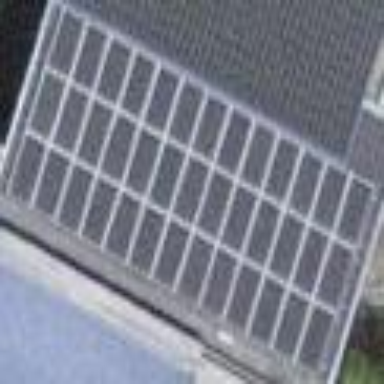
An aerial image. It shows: Solar power generator with photovoltaic panels.